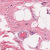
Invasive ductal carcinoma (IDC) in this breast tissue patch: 1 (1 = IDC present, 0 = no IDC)